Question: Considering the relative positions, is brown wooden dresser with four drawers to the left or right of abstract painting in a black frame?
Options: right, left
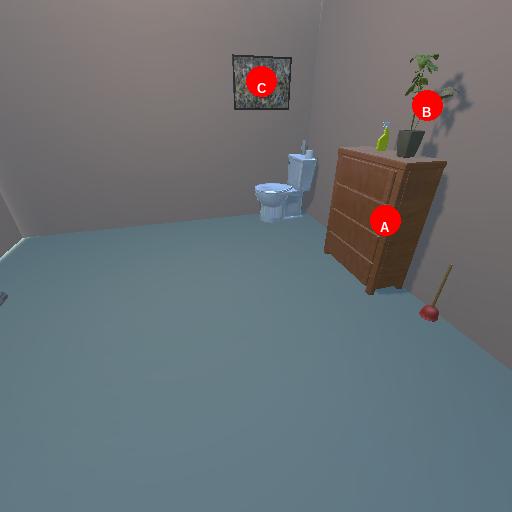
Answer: right